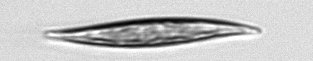
Label: Pleurosigma